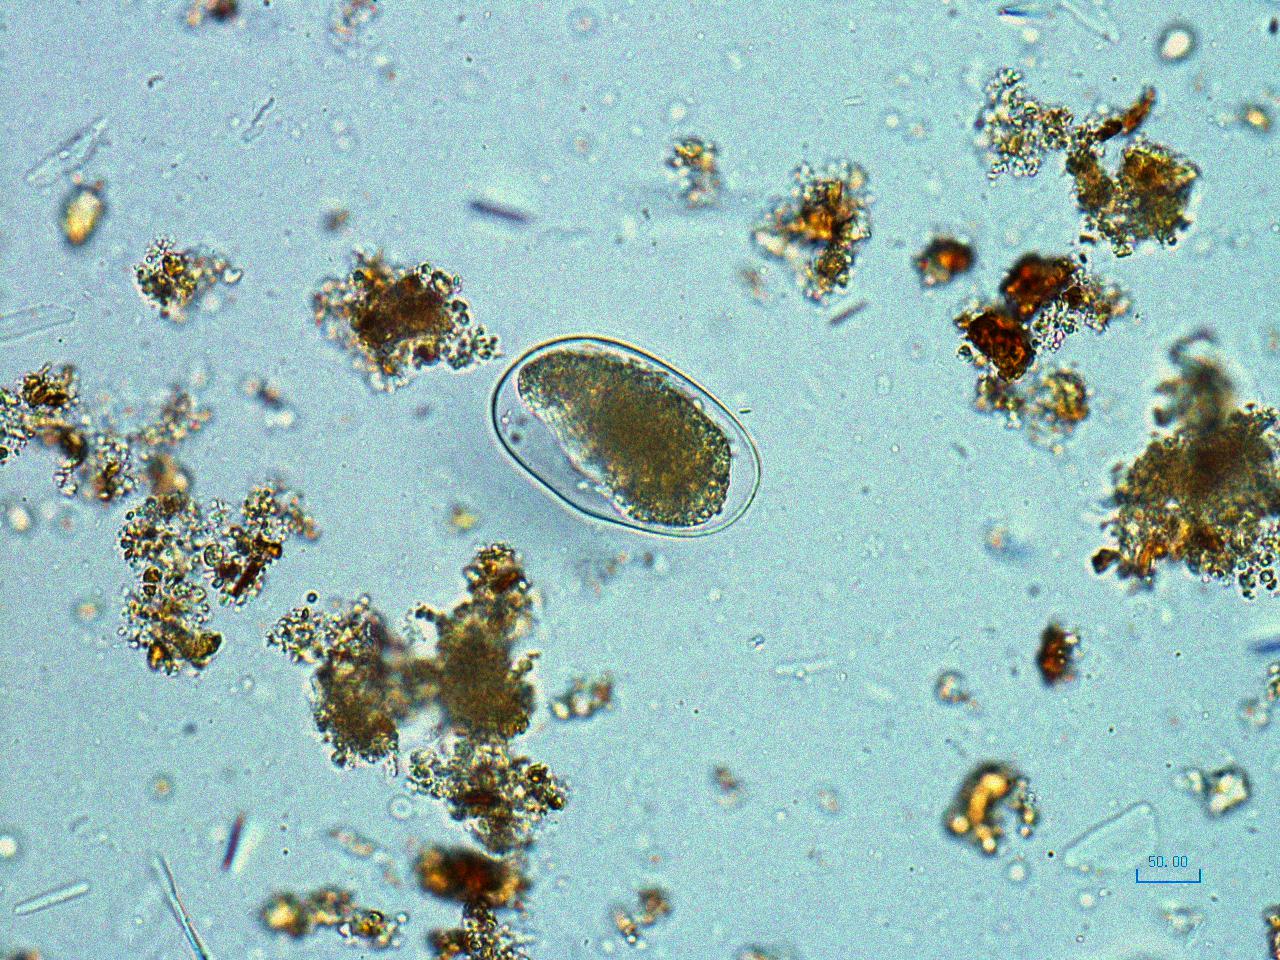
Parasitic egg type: Hookworm egg